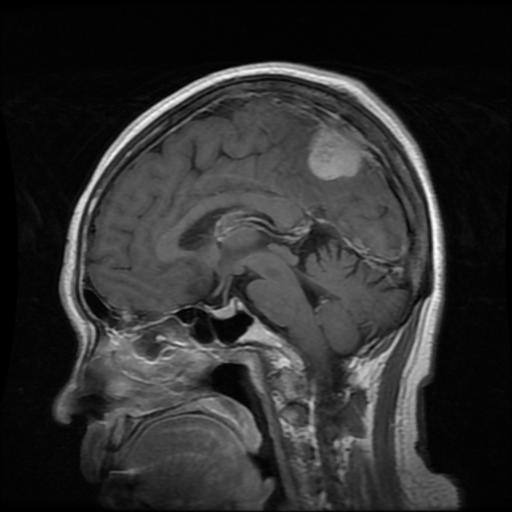
Label: meningioma